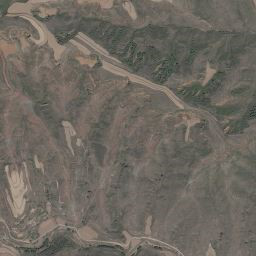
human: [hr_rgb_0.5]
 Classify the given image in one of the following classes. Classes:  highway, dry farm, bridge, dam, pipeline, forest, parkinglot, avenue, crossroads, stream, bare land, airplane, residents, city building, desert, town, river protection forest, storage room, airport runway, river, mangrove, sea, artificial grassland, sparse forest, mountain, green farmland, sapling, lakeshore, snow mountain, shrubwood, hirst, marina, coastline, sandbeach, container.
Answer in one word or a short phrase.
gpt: mountain